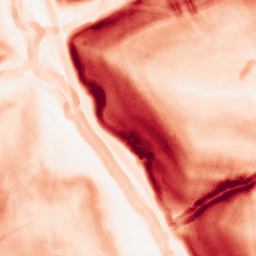
Category: morphological
Decomposition family: morphological_gradient
Decomposition parameters: size: 5
shape: disk
Upsampling method: quadratic
Upsampling parameters: scale: 8
Upsampling scale: 8